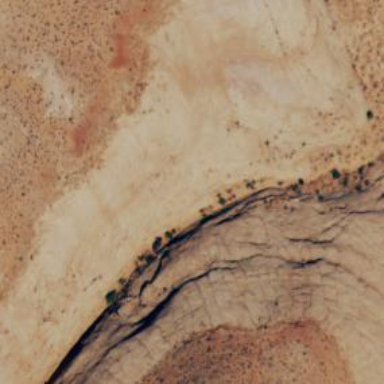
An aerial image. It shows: Natural cliff.